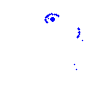
Particle: proton